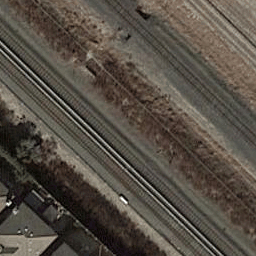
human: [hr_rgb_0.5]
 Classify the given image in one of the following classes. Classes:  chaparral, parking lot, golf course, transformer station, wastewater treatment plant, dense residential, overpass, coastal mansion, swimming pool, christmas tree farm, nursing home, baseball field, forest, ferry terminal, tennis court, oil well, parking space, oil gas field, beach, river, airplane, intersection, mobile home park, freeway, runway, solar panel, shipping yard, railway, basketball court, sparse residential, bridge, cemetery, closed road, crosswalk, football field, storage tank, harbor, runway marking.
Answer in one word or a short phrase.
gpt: railway